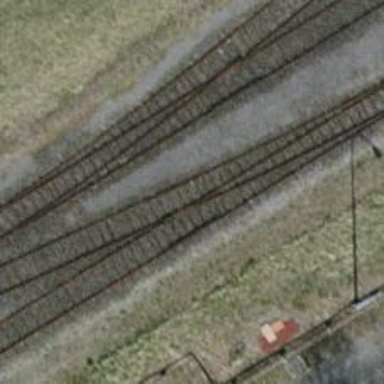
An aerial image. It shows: Single-track railway spur.